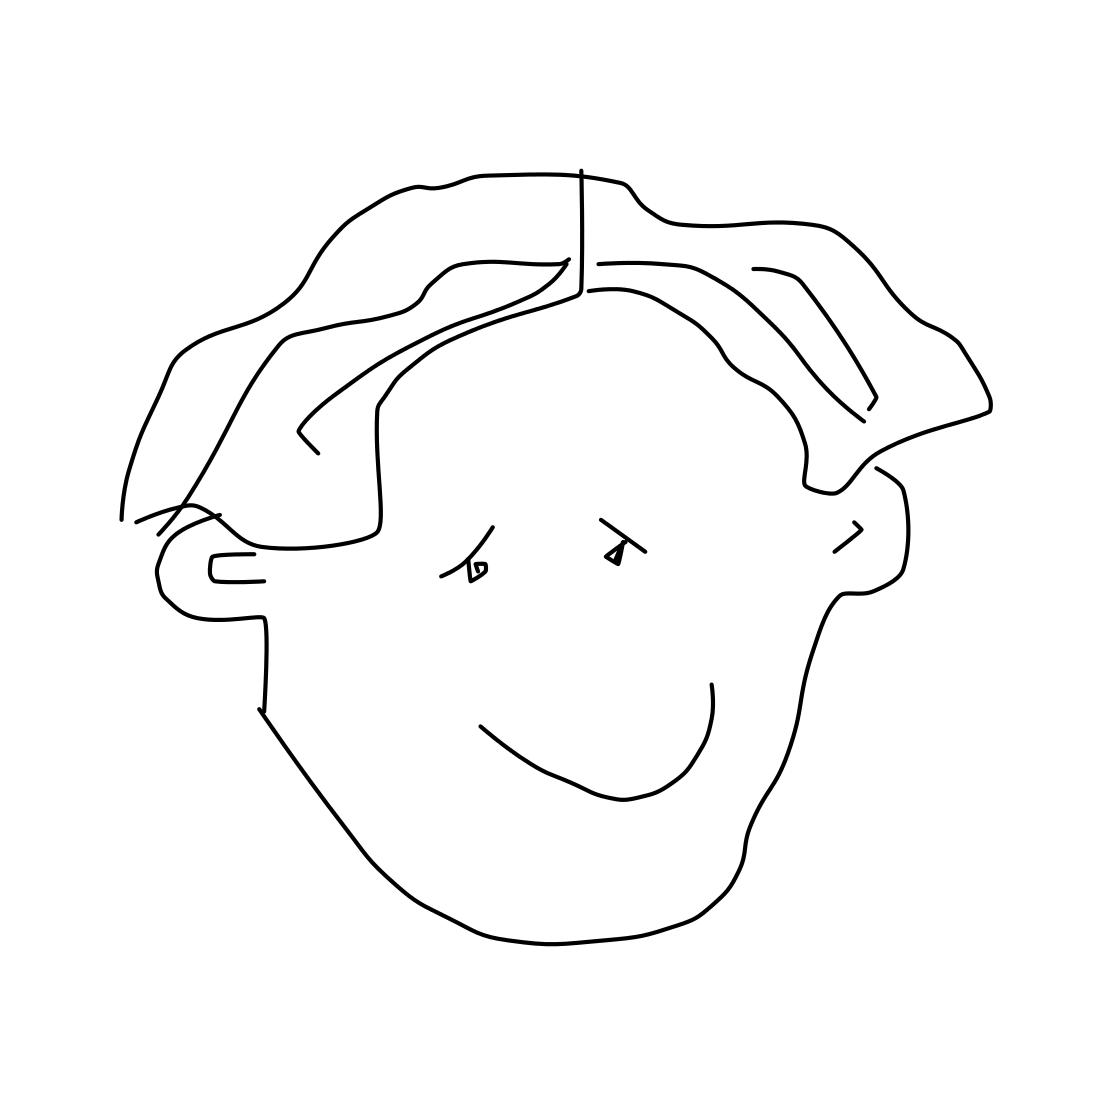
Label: face